九年级 · 度量几何学
在 $\triangle A B C$ 中, $A D$ 是 $B C$ 边上的中线, $A B=\sqrt{2}, A D=\sqrt{6}, A C=\sqrt{26}$, 则 $\angle A B C=$ \$ \qquad \$ .
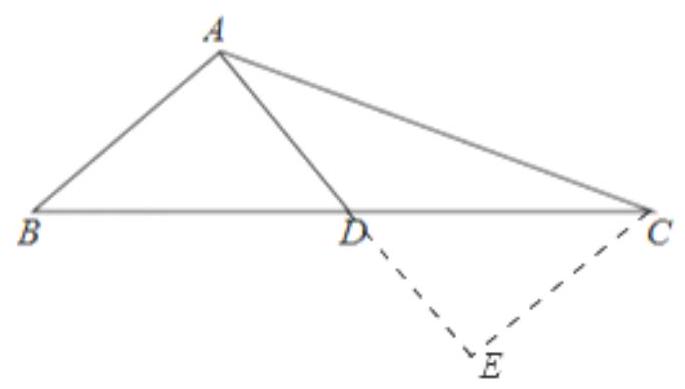
答案: 【分析】如图, 作辅助线; 证明 $\triangle A B D \cong \triangle E C D$, 得到 $D E=A D=6, E C=A B=9$; 运用勾股定理证明 $\angle A E C=90^{\circ}$, 得到 $\triangle A E C$ 为直角三角形, 求出 $\triangle A B D$ 为直角三角形, 即可解决问题.解: 如图, 过点 $C$ 作 $C E / / A B$, 交 $A D$ 的延长线于点 $\mathrm{E}$;

则 $\angle A B D=\angle E C D ;$

在 $\triangle \mathrm{ABD}$ 与 $\triangle \mathrm{ECD}$ 中, $\left\{\begin{array}{l}\angle \mathrm{ABD}=\angle \mathrm{ECD} \\ \mathrm{BD}=\mathrm{CD} \\ \angle \mathrm{ADB}=\angle \mathrm{EDC}\end{array}\right.$,

$\therefore \triangle A B D \cong \triangle E C D(A S A)$,

$\therefore \mathrm{DE}=\mathrm{AD}=\sqrt{6}, \quad E C=A B=\sqrt{2}, \angle B A D=\angle C E D$,

$\because A E^{2}+E C^{2}=\left(2 \sqrt{6}^{2}+(\sqrt{2})^{2}=26\right.$,

$A C^{2}=(\sqrt{26})^{2}=26$,

$\therefore \mathrm{AE}^{2}+\mathrm{EC} C^{2}=\mathrm{AC}$,

$\therefore \angle A E C=\angle B A D=90^{\circ}$,

$\therefore \tan \angle A B C=\frac{A D}{A B}=\sqrt{3}$,

$\therefore \angle \mathrm{ABC}=60^{\circ}$.

故答案为: $60^{\circ}$.